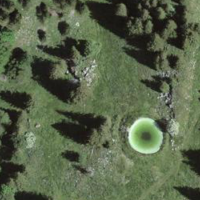
EUNIS habitat code: 52
Species observed at this site:
Spialia sertorius
Mitopus morio